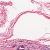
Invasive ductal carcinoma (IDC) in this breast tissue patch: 1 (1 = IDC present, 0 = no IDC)